Question: Here is ffmpeg DirectShow options
'''
DirectShow video device options
Pin "Capture"
pixel_format=yuyv422 min s=720x480 fps=59.9402 max s=720x480 fps=59.9402
pixel_format=yuyv422 min s=720x480 fps=29.97 max s=720x480 fps=29.97
pixel_format=yuyv422 min s=720x576 fps=50 max s=720x576 fps=50
pixel_format=yuyv422 min s=720x576 fps=25 max s=720x576 fps=25
pixel_format=yuyv422 min s=640x480 fps=59.9402 max s=640x480 fps=59.9402
pixel_format=yuyv422 min s=1920x1080 fps=29.97 max s=1920x1080 fps=29.97
pixel_format=yuyv422 min s=1920x1080 fps=25 max s=1920x1080 fps=25
pixel_format=yuyv422 min s=1920x1080 fps=24 max s=1920x1080 fps=24
pixel_format=yuyv422 min s=1280x720 fps=59.9402 max s=1280x720 fps=59.9402
pixel_format=yuyv422 min s=1280x720 fps=50 max s=1280x720 fps=50
Pin "Audio"
'''
What ffmpeg command will capture both Pins?
My device name is '7160 HD Capture'
ffmpeg -f dshow -i video="7160 HD Capture" out.mp4
Following command works fine:-
'''
ffmpeg -f dshow -s 1280x720 -i video="7160 HD Capture" -rtbufsize 2000M out19.mp4
'''
I tried
'''
ffmpeg -f dshow -s 1280x720 -i "video=7160 HD Capture:audio=7160 HD Capture" -rtbufsize 2000M out20.mp4
'''
it does not work and returns error:-
'''
[dshow @ 000000000250b540] Could not enumerate audio devices. video=7160 HD Capture:audio=7160 HD Capture: Input/output error
'''
I seen that audio Pin has different names on different cards. May be I should explicitly name it.

I do not have Audio capture devices but Video Capture definitely has Audio.
I am able to play that audio pin on default audio device
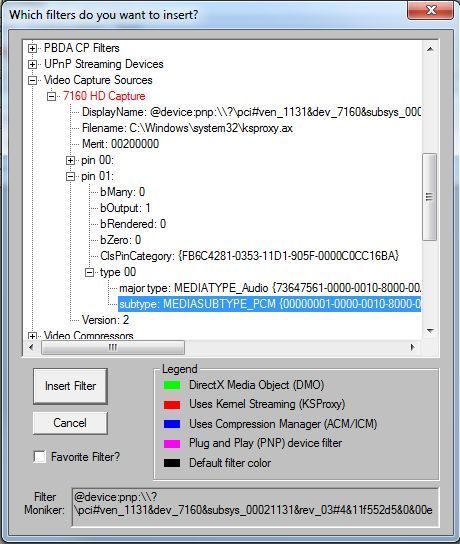
Answer: OK support for this was (hopefully) added recently in FFmpeg dshow, you can specify 'ffmpeg -f dshow -i video="AJA Capture Source":audio="AJA Capture Source"' now and it work.
There are even new parameters for selecting which pin you want to use, if you need them. <URL>
If it doesn't work for somebody/anybody please let me know rogerdpack@gmail.com or comment here.